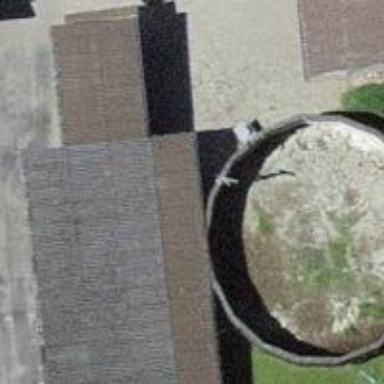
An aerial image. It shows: Storage tank building.